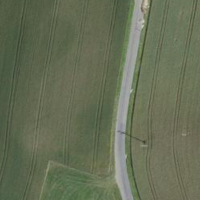
EUNIS habitat code: 52
Species observed at this site:
Fagus sylvatica